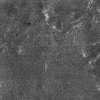
Atmospheric dust classification: not_dusty